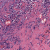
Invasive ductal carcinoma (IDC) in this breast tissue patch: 0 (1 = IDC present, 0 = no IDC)